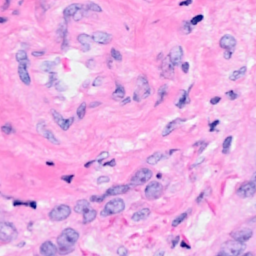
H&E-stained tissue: Breast